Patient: sex M, age 57
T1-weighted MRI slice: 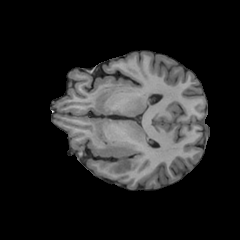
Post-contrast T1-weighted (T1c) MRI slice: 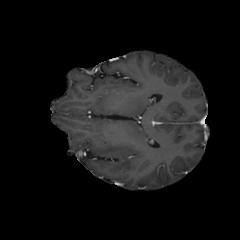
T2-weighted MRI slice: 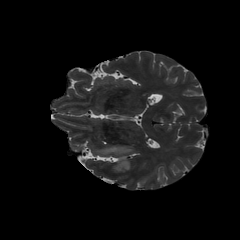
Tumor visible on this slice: yes
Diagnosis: Astrocytoma, IDH-wildtype
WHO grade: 2